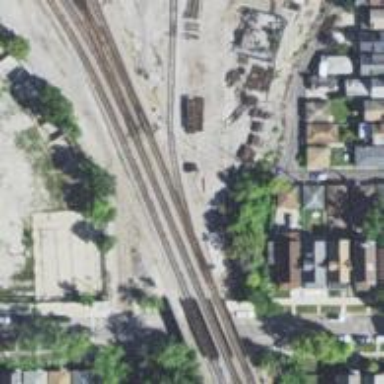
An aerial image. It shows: Railway siding for service.